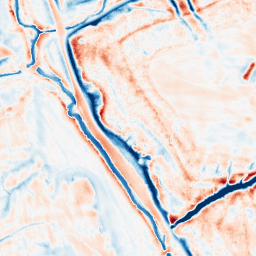
Category: edge_preserving
Decomposition family: bilateral
Decomposition parameters: d: 21
sigma_color: 75
sigma_space: 75
Upsampling method: edge_directed
Upsampling parameters: scale: 2
Upsampling scale: 2